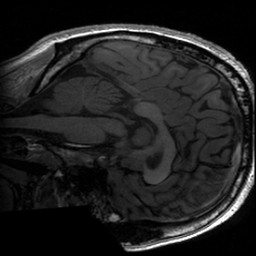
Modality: T1w
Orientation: sagittal
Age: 21
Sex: male